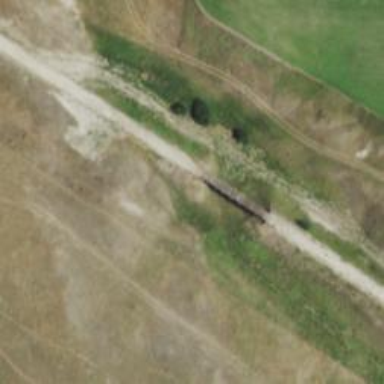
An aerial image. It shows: Abandoned railway passing under cycleway bridge.